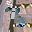
Label: 3